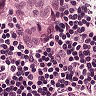
Metastatic tissue present: yes